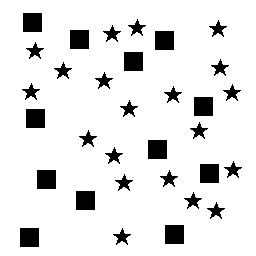
Squares: 12
Triangles: 0
Stars: 20
Total shapes: 32